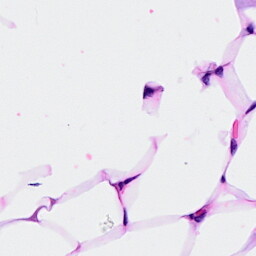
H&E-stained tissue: Breast